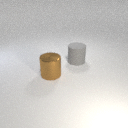
large gray rubber cylinder to the right of large brown metal cylinder